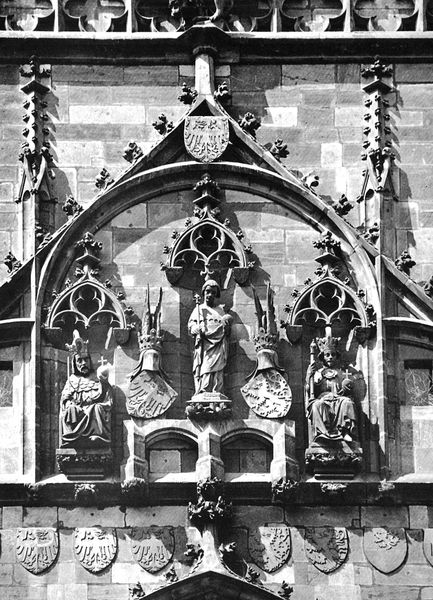
Titel: Figuren Karls IV., Wenzels IV. und des hl. Veit am Altstädter Brückenturm in Prag
Standort: Prag, Altstädter Brückenturm (EU - Tschechische Republik)
Schlagwörter: architektur, stein, kirche, gotik, bogen, fassade, figuren, könig, thron, foto, fotografie, dom, portal, wappen, christus, baldachin, heiliger, könige, königin, heilige, steinmetzarbeit, fialen, vierpass, kreuzstab, portalfiguren